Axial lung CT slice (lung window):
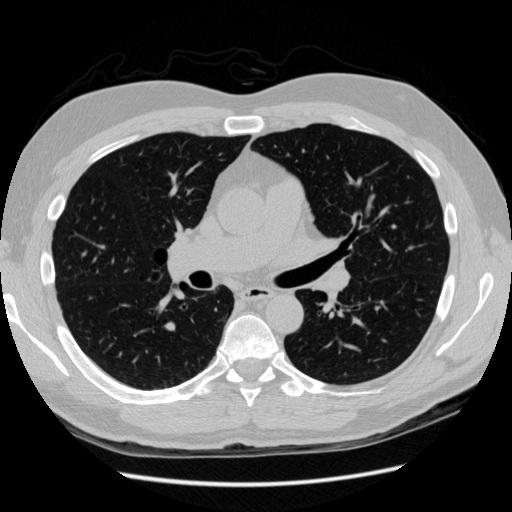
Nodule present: no